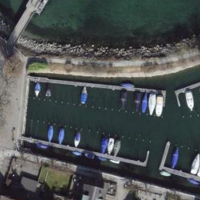
EUNIS habitat code: 14
Species observed at this site:
Corylus avellana
Aesculus hippocastanum
Bucephala clangula
Mergus merganser